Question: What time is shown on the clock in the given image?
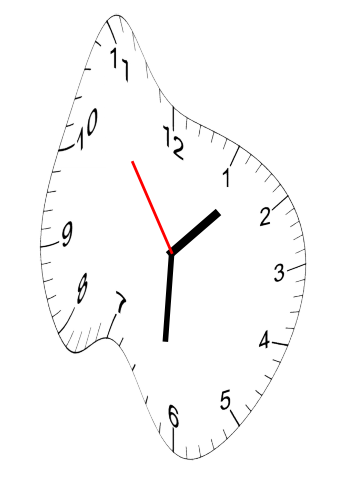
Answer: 01:30:54